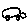
Label: car